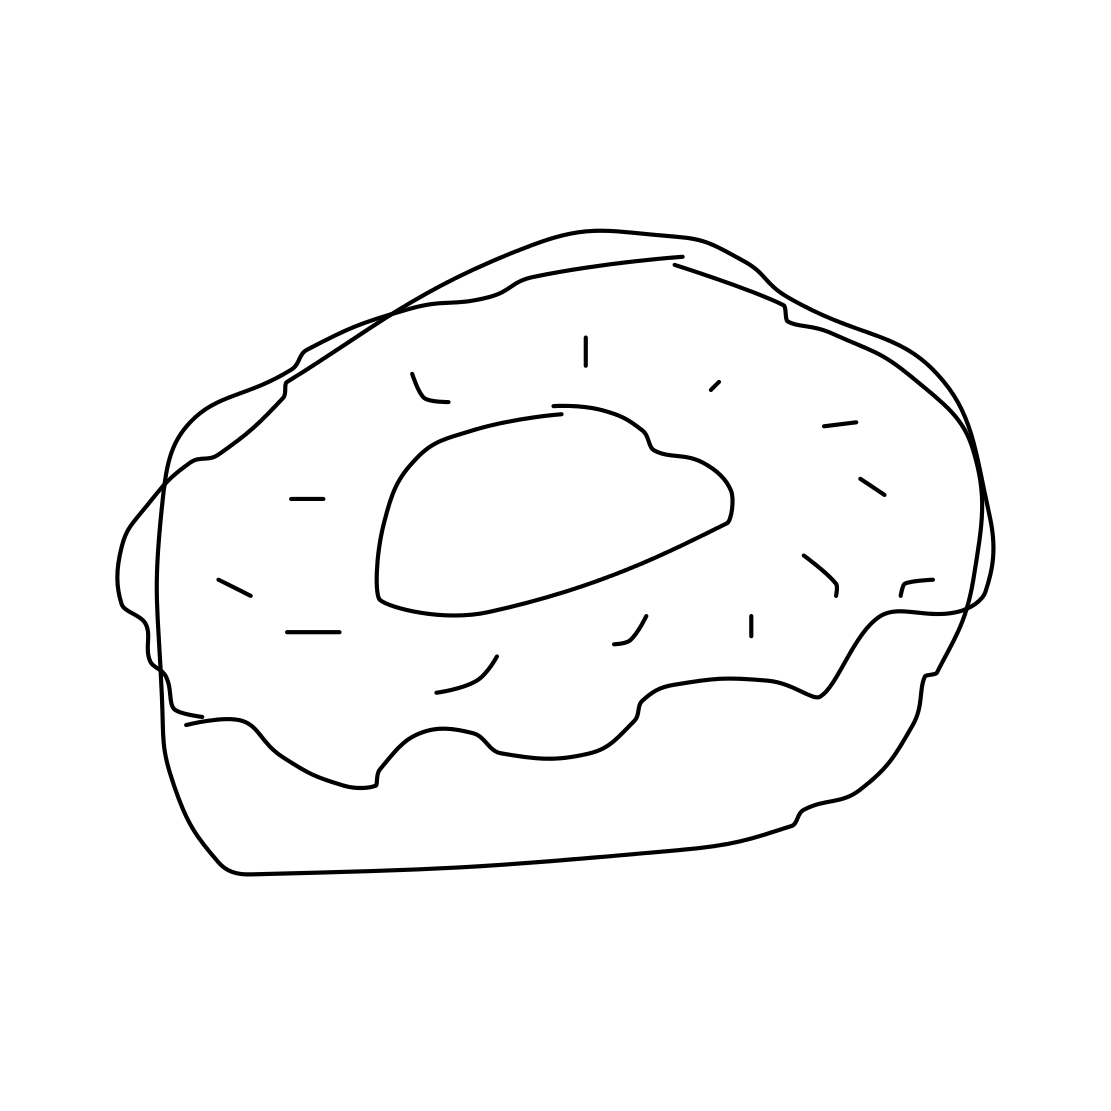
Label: donut